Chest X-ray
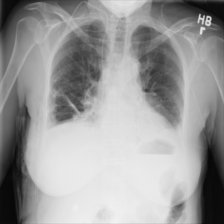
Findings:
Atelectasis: negative
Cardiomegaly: negative
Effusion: positive
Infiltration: negative
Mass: negative
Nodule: negative
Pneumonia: negative
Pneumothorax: negative
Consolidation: positive
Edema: negative
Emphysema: negative
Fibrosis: negative
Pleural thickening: negative
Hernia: negative